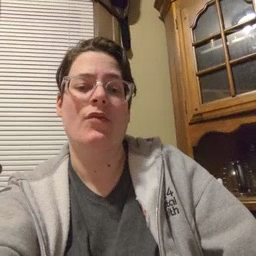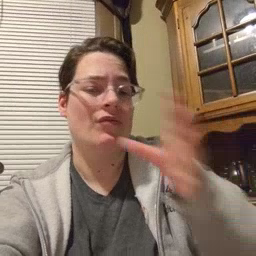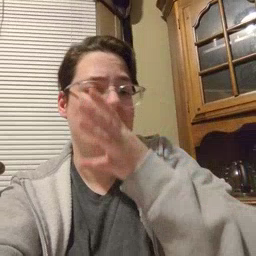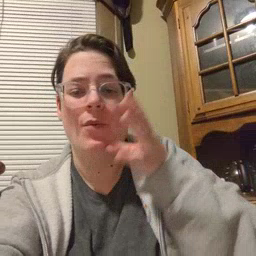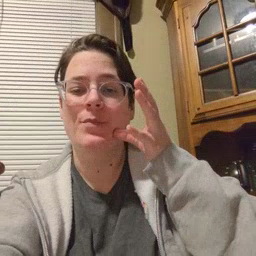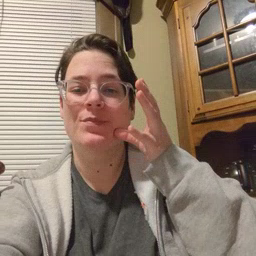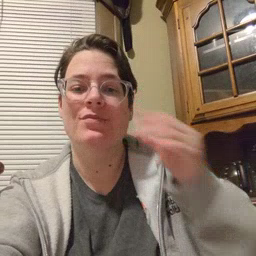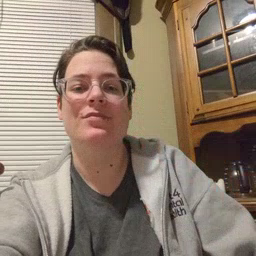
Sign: farm